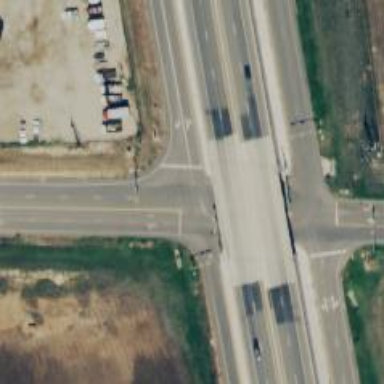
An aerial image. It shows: Expressway with asphalt surface categorized as trunk highway.